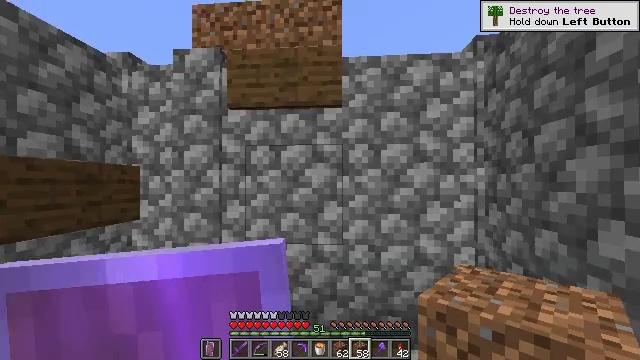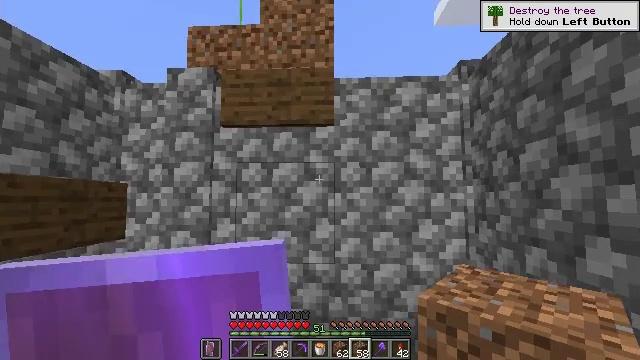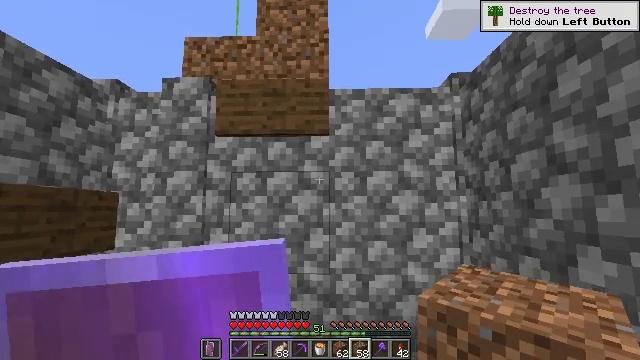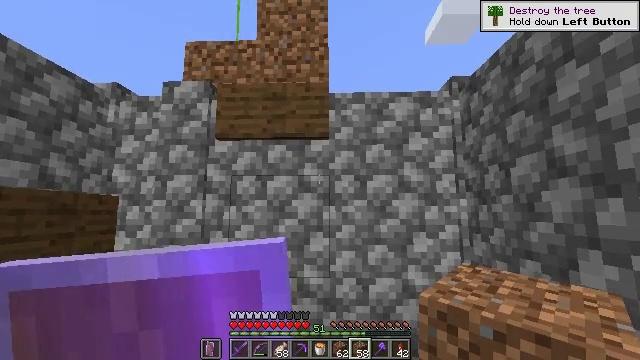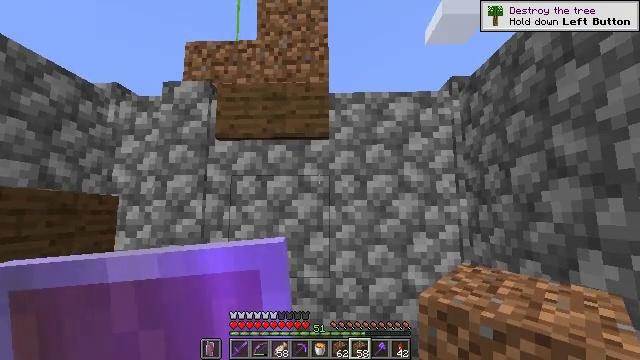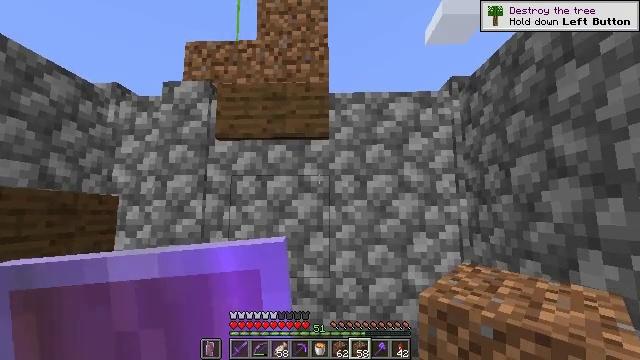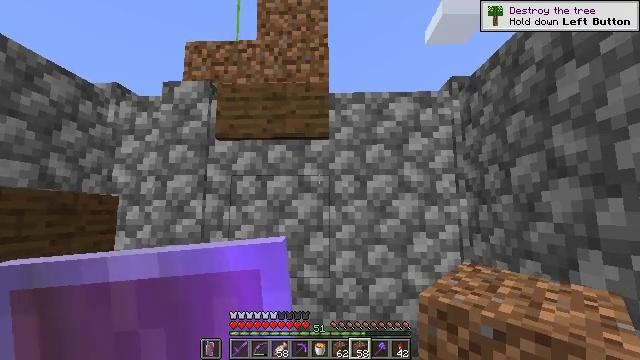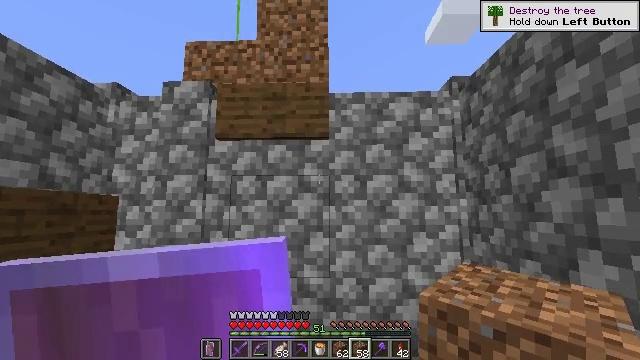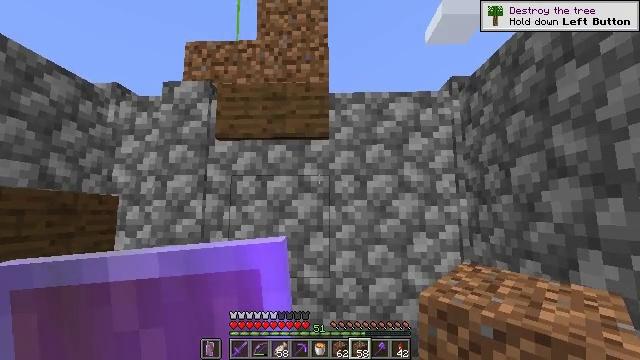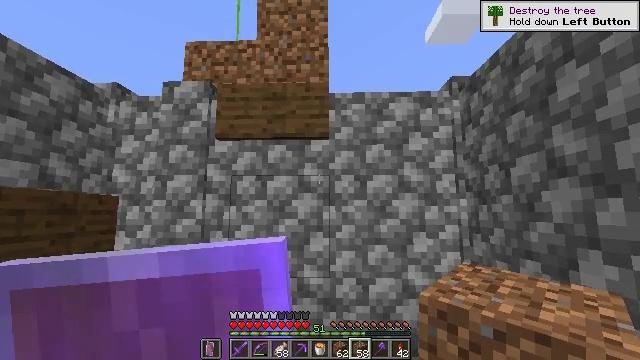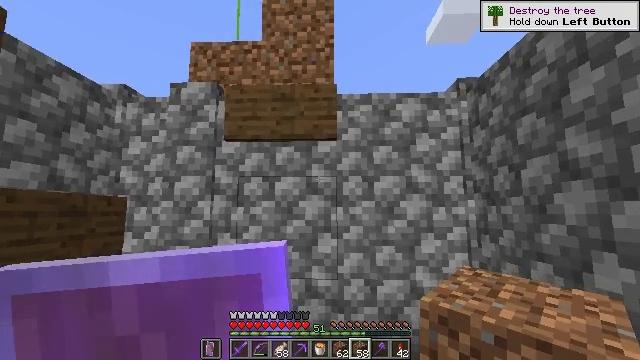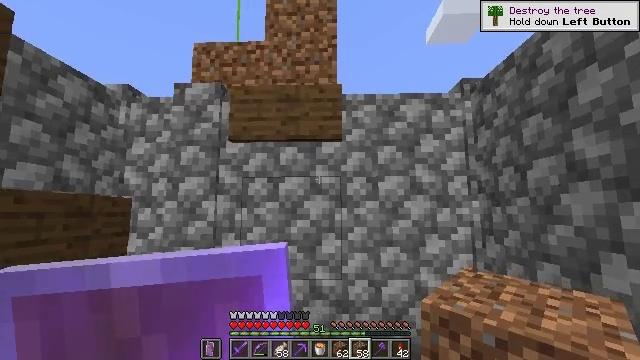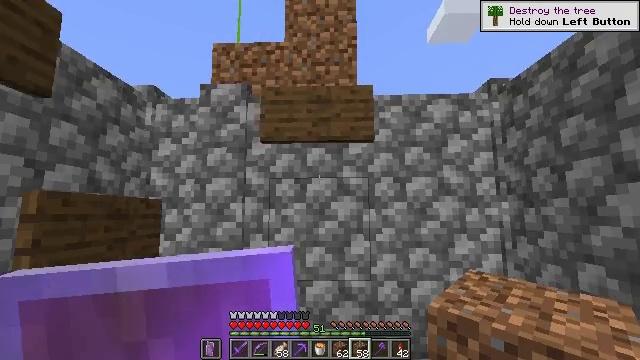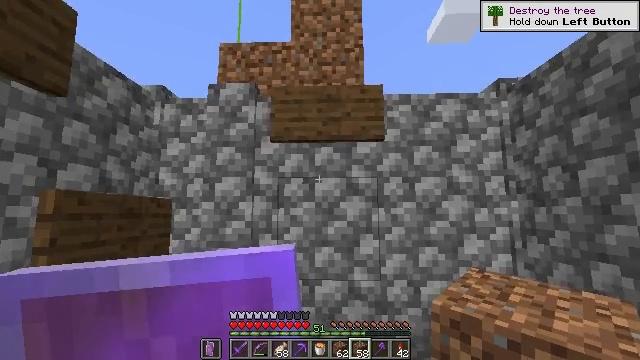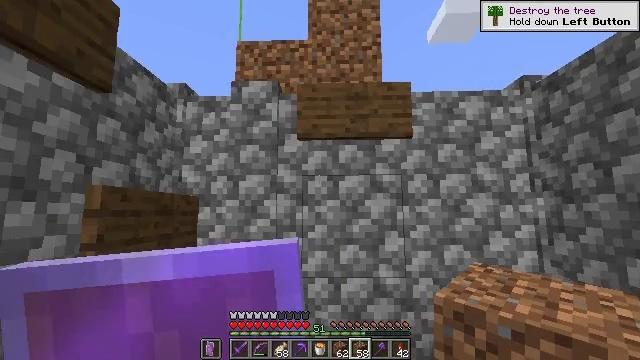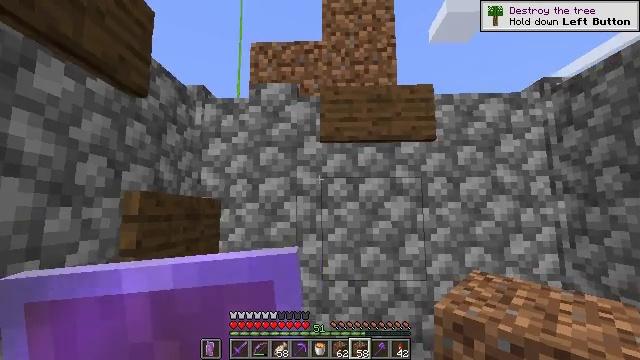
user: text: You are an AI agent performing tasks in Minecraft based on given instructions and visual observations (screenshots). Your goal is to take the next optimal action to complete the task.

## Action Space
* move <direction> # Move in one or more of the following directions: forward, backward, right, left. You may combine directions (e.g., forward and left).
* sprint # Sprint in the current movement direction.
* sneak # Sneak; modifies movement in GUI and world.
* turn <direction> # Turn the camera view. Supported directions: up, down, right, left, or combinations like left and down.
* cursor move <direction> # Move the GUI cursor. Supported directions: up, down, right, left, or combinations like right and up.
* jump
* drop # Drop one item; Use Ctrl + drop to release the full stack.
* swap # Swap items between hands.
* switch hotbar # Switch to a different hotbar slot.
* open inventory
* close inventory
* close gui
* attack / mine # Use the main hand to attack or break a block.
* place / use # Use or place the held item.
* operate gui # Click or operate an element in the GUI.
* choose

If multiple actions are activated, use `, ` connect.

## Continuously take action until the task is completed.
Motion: motion action
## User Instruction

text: Mine polished andesite from a structure.
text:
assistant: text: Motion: turn right and up
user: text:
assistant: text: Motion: turn right and up
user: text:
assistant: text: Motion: no_op
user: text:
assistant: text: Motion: no_op
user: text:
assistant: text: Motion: no_op
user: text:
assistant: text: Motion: no_op
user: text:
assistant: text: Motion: no_op
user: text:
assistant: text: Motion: no_op
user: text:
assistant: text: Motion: no_op
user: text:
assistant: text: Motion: move left
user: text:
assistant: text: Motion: move left
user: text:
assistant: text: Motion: move left
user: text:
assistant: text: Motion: move left
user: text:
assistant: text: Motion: move left
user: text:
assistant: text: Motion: move left
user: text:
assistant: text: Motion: turn right and up
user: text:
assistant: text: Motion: turn right
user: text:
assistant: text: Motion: turn right
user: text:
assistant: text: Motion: no_op
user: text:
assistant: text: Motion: no_op
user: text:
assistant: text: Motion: no_op
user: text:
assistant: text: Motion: no_op
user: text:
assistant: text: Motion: no_op
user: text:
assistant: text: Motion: no_op
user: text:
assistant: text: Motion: no_op
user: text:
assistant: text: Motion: no_op
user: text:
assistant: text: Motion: no_op
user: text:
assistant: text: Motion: no_op
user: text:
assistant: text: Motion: no_op
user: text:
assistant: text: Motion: no_op